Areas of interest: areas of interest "Kazuo People's Auditorium"
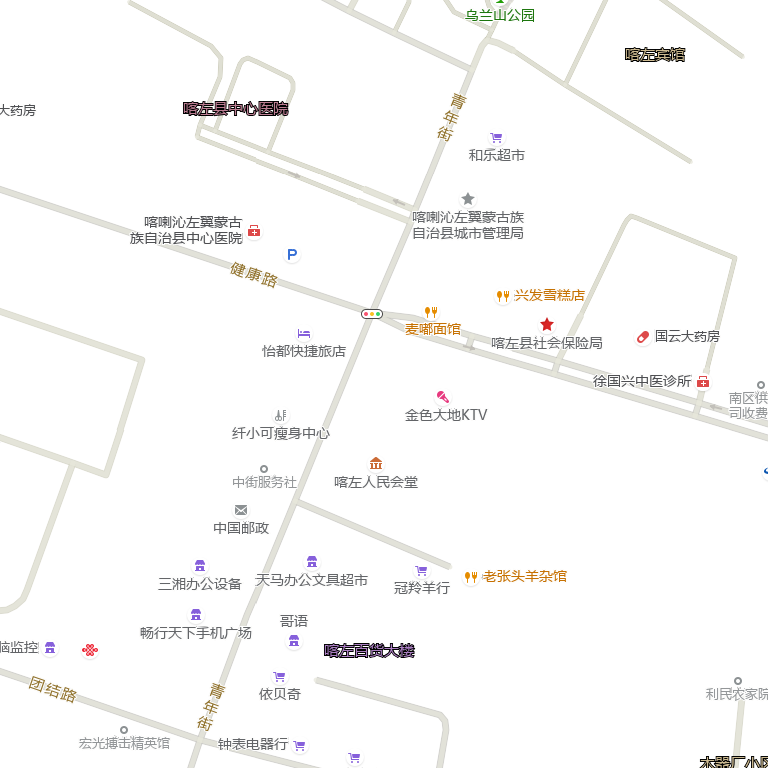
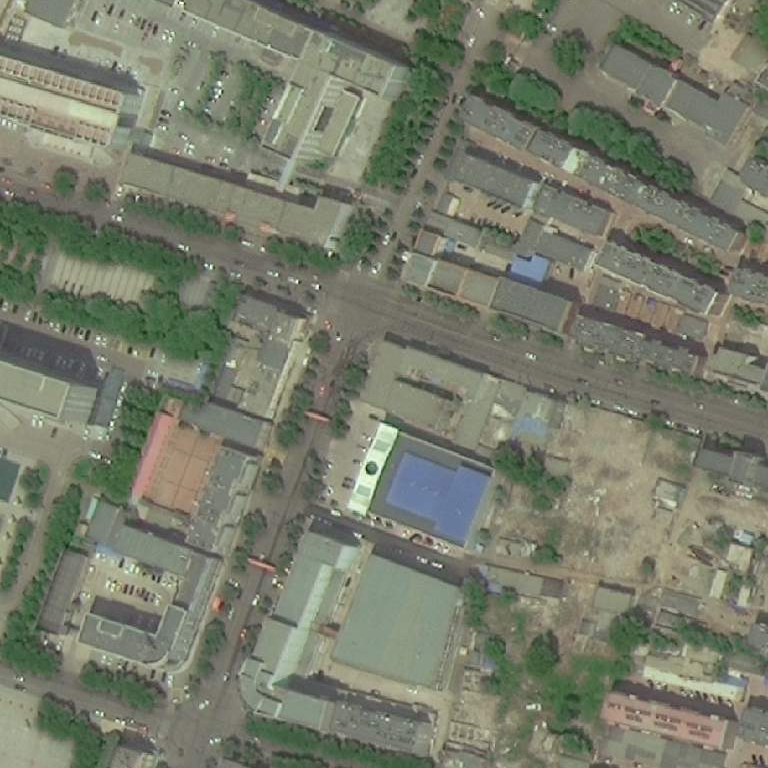